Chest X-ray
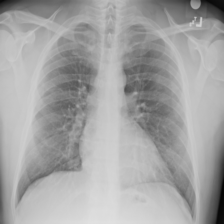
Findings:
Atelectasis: negative
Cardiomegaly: negative
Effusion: negative
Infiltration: negative
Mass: negative
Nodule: negative
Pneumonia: negative
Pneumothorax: negative
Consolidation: negative
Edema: negative
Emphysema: negative
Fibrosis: negative
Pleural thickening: negative
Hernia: negative